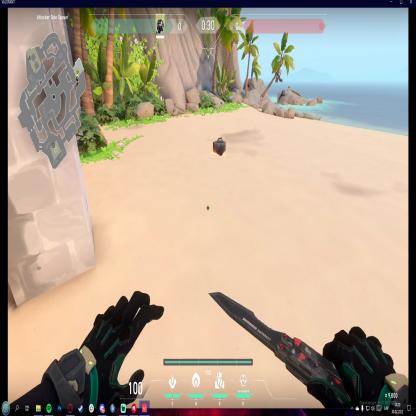
Label: dropped spike